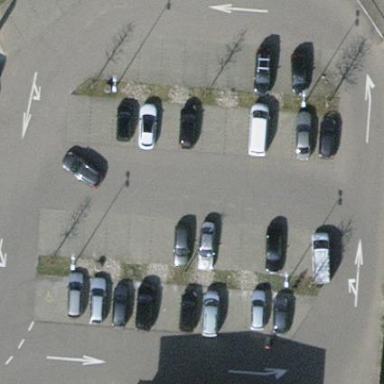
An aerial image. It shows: Paved parking aisle designated as service road.